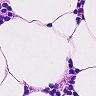
Metastatic tissue present: no